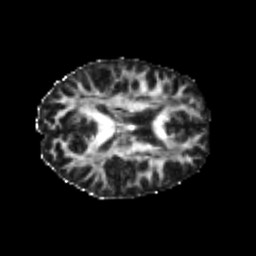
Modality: FA
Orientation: axial
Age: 24
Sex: female
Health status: healthy
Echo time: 0.074 s